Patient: sex M, age 17
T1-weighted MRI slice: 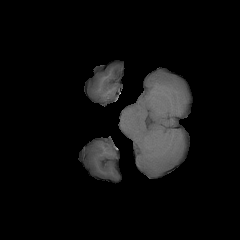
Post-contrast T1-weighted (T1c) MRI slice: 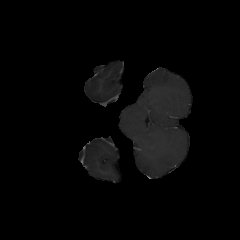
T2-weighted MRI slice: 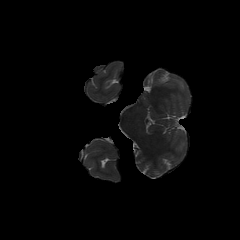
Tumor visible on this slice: no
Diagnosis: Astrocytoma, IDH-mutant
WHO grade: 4